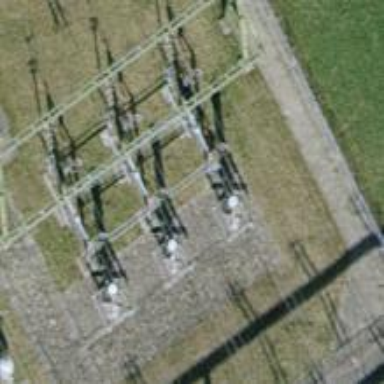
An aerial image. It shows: Insulator used in power equipment.